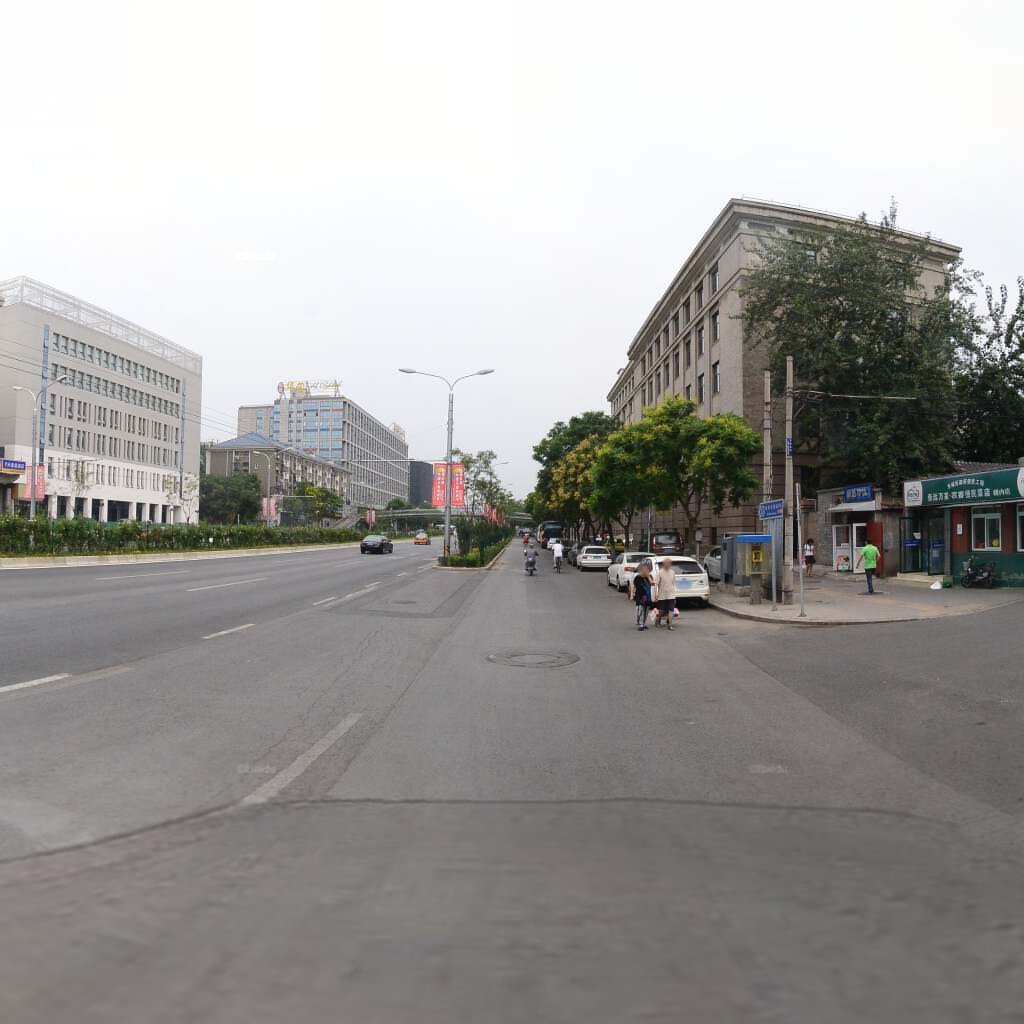
Region: Dongcheng
Road damage annotations: manhole cover, longitudinal crack, manhole cover, longitudinal crack